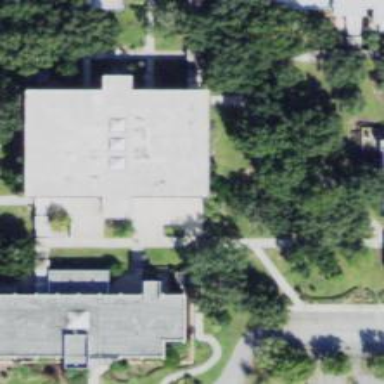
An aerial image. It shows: College building.